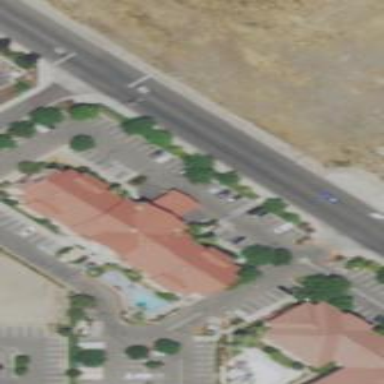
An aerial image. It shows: Hotel building.